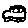
Label: car